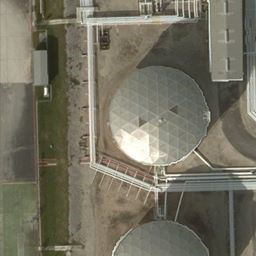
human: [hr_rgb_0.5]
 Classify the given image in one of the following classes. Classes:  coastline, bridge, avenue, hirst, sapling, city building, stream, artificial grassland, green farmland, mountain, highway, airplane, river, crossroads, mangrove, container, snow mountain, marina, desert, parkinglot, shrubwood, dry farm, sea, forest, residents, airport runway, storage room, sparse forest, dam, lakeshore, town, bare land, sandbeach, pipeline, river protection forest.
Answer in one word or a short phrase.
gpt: storage room